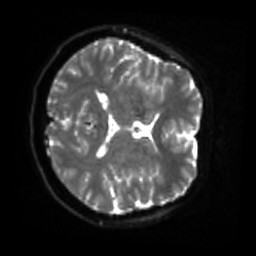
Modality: sbref
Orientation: axial
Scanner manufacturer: siemens
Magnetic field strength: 3 T
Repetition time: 4 s
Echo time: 0.0594 s